Question: I have vb.net application that loads data from a table in access database. This table has a primary key ID which is an auto-increment column. I update the data table with the following code:
'''
daAdapter.Update(dsOptions.Tables("notes"))
'''
But the following error appears: "Syntax Error in INSERT INTO statement"
How can I solve that?
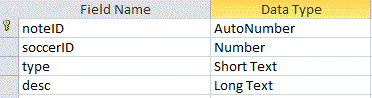
Answer: When your table contains <URL> like DESC and TYPE is necessary to inform the OleDbDataAdapter to use special characters to isolate the column names.
For example. Supposing that you build the adapter in this way
'''
Using con = new OleDbConnection(.....)
Using cmd = new OleDbCommand("SELECT * FROM NOTES", con
con.Open
daAdapter = new OleDbDataAdapter(cmd)
Dim builder = new OleDbCommandBuilder(daAdapter)
builder.QuotePrefix = "["
builder.QuoteSuffic = "]"
daAdapter.InsertCommand = builder.GetInsertCommand()
.... rest of the code that fills the grid
'''
Now when you try to call the method Update for the OleDbDataAdapter called 'daAdapter' the InserCommand text will be something like this
'''
INSERT INTO [NOTES] ([soccerID], [Type], [Desc]) VALUES (?,?,?)
'''
The presence of the square brackets prevents the syntax error. Notice also that if you update your rows in a different method then you need to have the variable 'daAdapter' declare at the global level